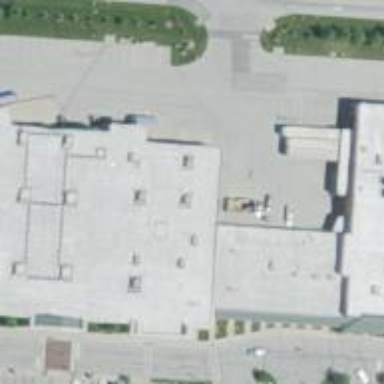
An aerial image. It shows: Retail building.